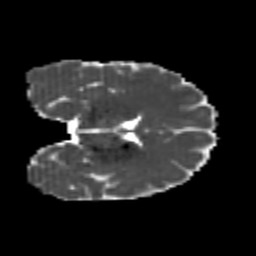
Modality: MD
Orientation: coronal
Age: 23
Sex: female
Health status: healthy
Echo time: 0.074 s